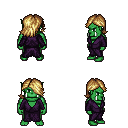
a pixel art fantasy rpg character, male body template, orc, green skin, purple robe, red pants, blonde swoop hairstyle, four views (front, back, left, right), 2x2 character sprite sheet, small pixel art, hard edges, no anti-aliasing